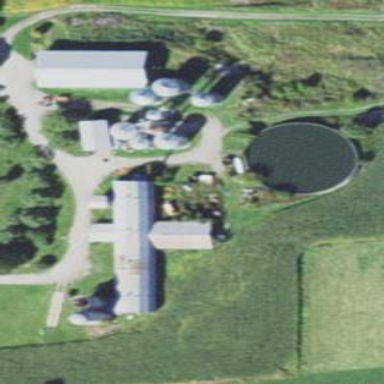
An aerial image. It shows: Farmyard area.